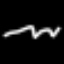
Label: squiggle